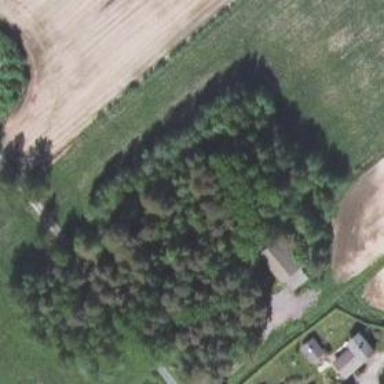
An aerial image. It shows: Serene woodland landscape.